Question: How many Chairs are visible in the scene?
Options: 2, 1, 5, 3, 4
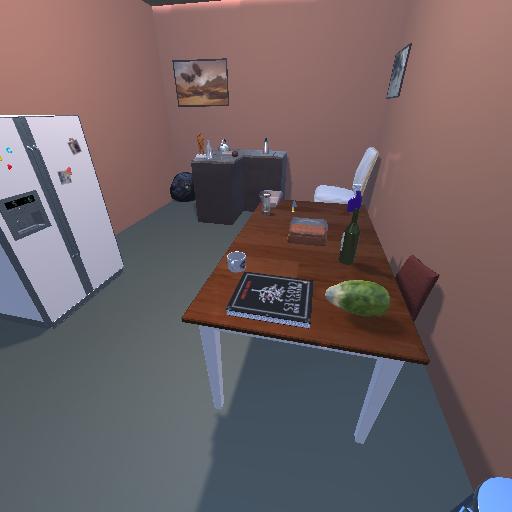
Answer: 2